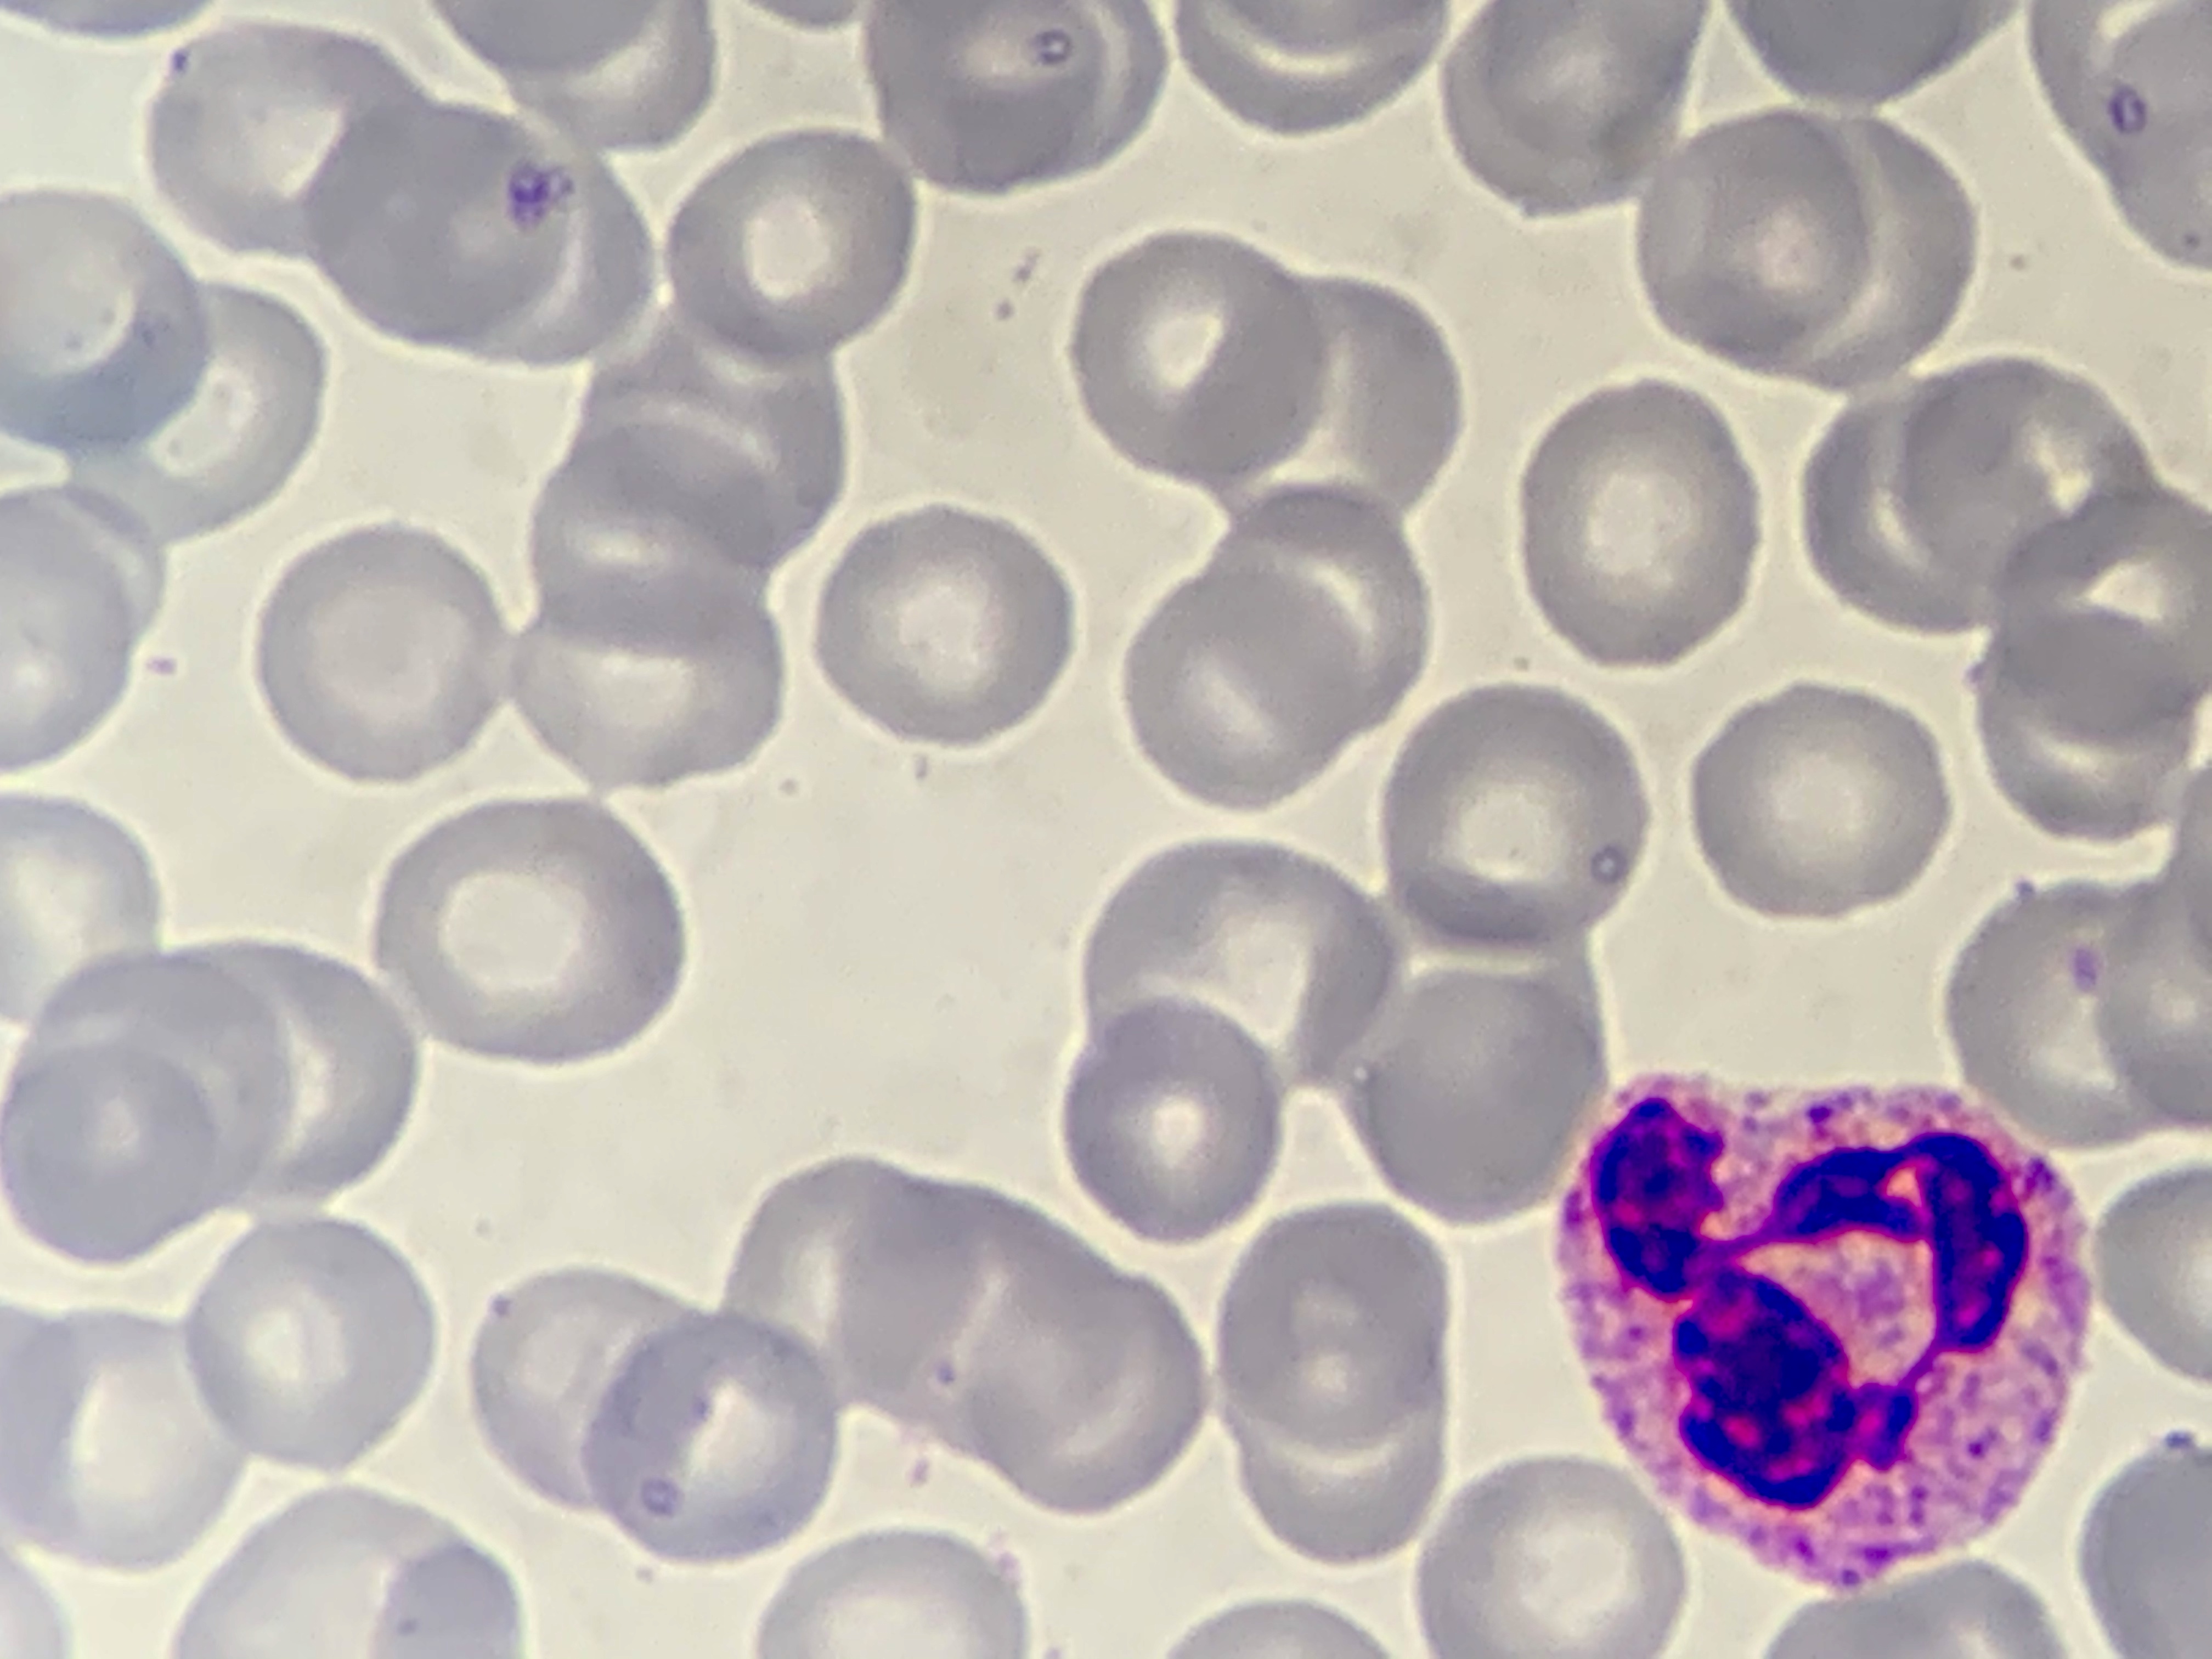
Cell type: NEUTROPHILS